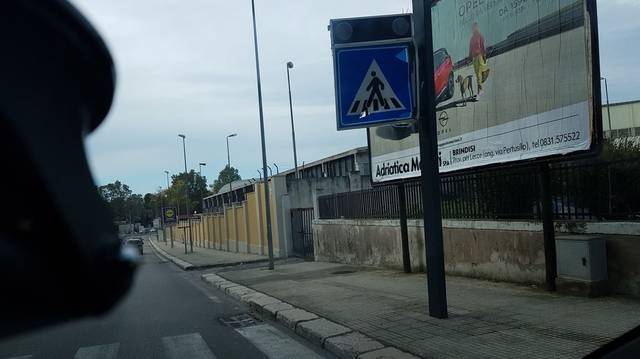
Region: Italy
Coordinates: 40.638, 17.928